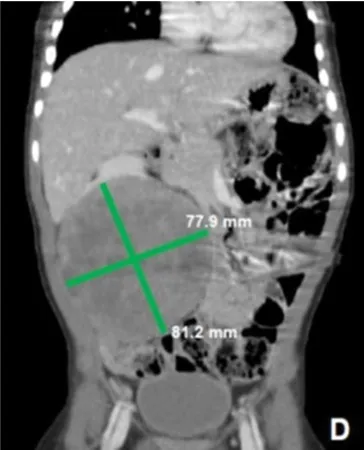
Abdominal computed tomography scan with intravenous contrast. (posterior to anterior cuts) coronal view; 8 x 7 cm right kidney tumor.
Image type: radiology (ct)